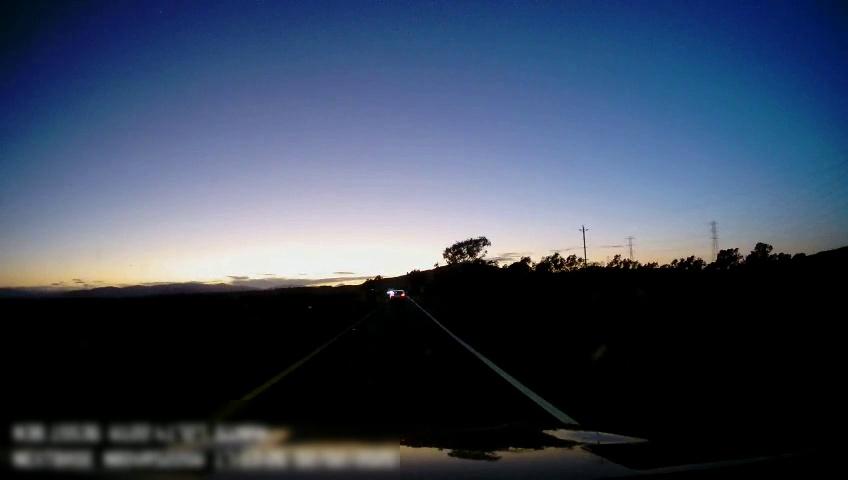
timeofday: Dusk/Dawn/Twilight
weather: Other
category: Drivable Space
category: Vehicles | Car
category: Lanes | Current Lane
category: Lanes | Current Lane